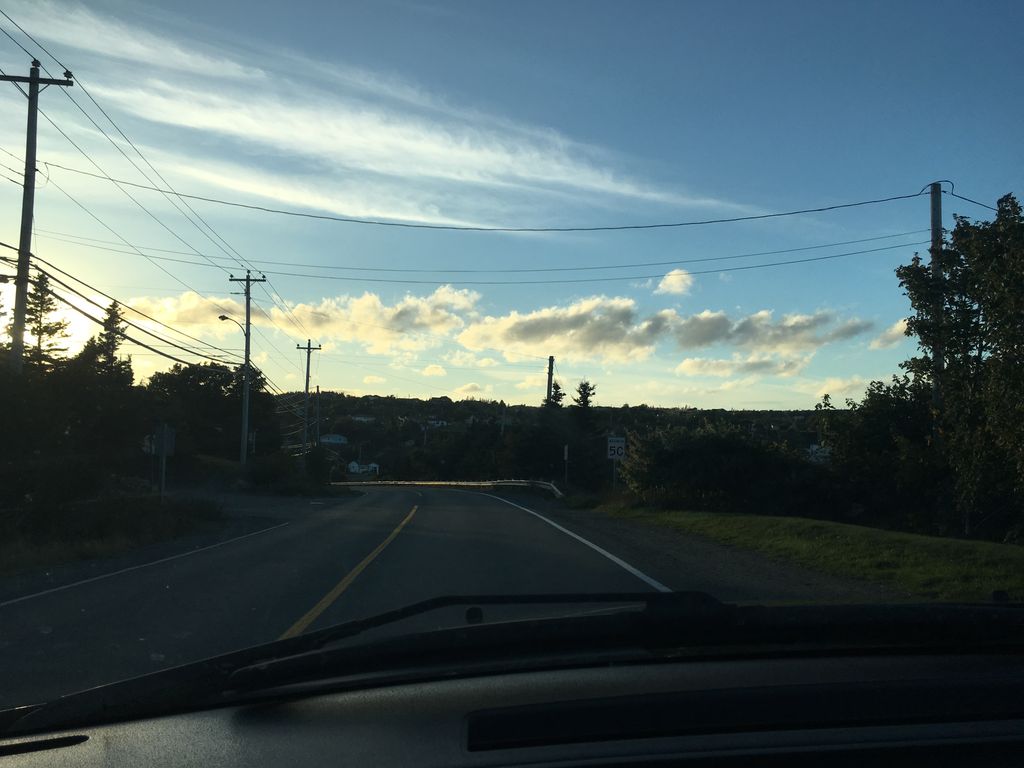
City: st_johns